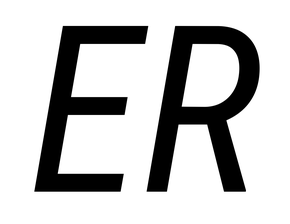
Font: Roboto-Italic_Condensed_Italic